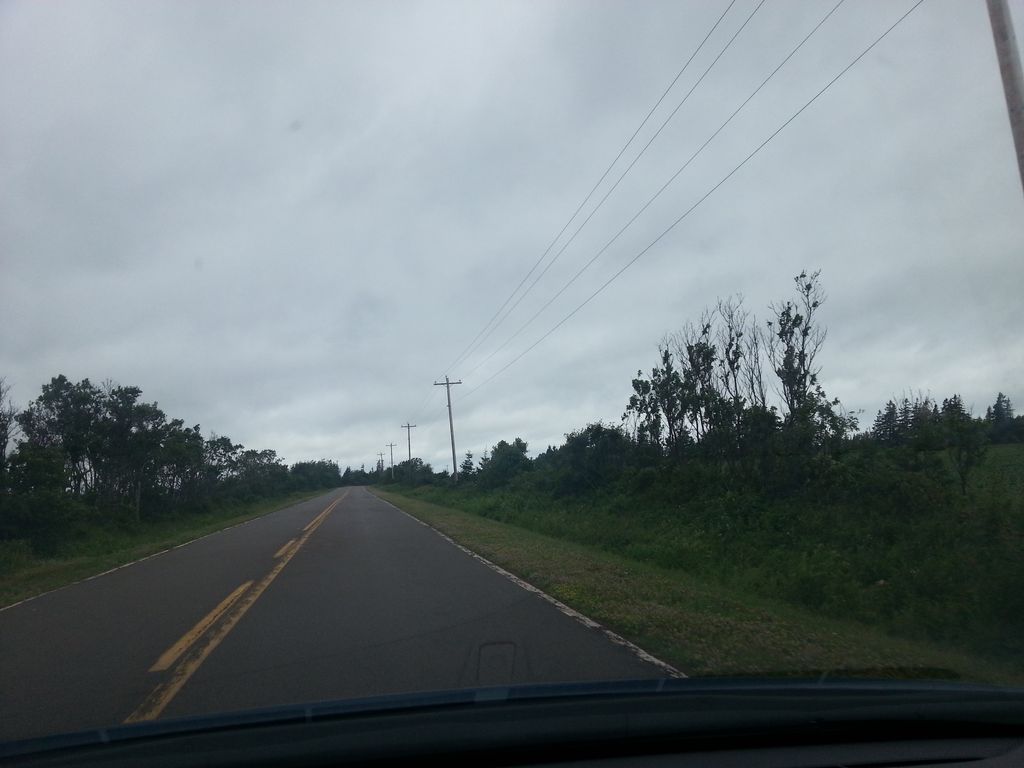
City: charlottetown